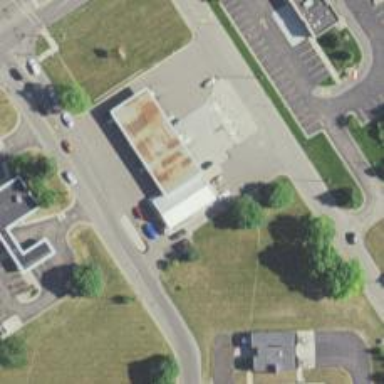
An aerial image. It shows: Convenience shop.